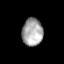
Tissue: prostate
Cell type: T cells
Senescence score: 0.2881
Nuclear area (px): 565
Mean DAPI intensity: 165.129